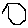
Label: hexagon